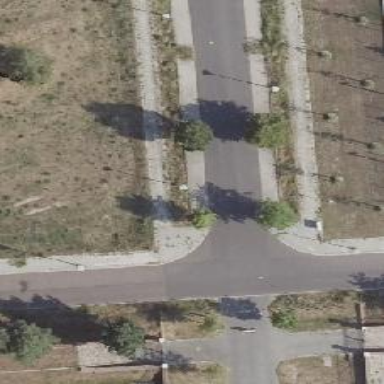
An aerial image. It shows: Unmarked crossing on the road.